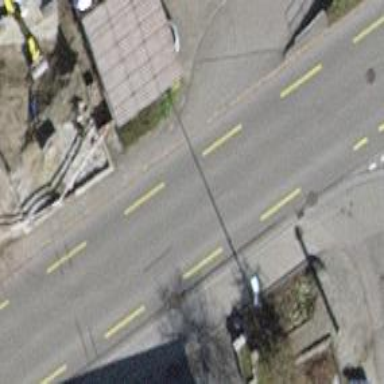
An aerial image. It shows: Primary highway with asphalt surface and designated lane for cyclists.